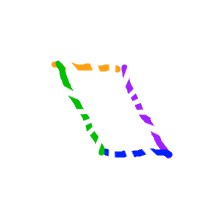
Shape: parallelogram